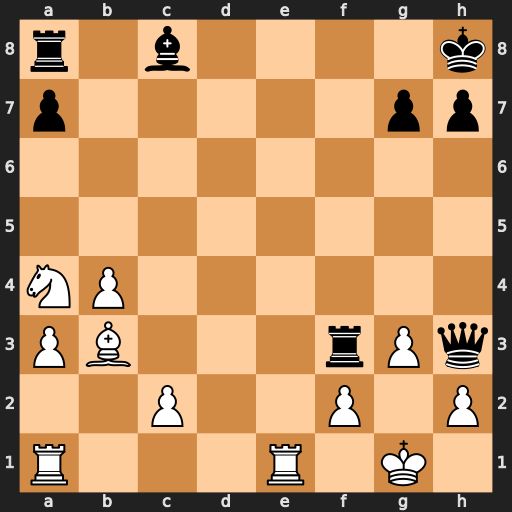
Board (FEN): r1b4k/p5pp/8/8/NP6/PB3rPq/2P2P1P/R3R1K1
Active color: w
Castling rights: -
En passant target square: -
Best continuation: Re8+ Rf8 Rxf8#